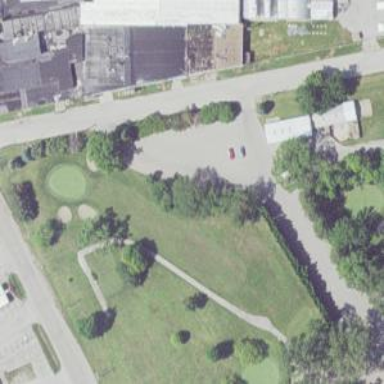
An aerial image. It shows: Service road used as golf cart path.